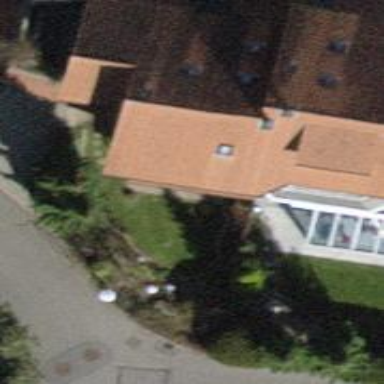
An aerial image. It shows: Simple house.